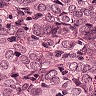
Metastatic tissue present: yes